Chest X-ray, AP view. Patient: 49 years old, sex M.
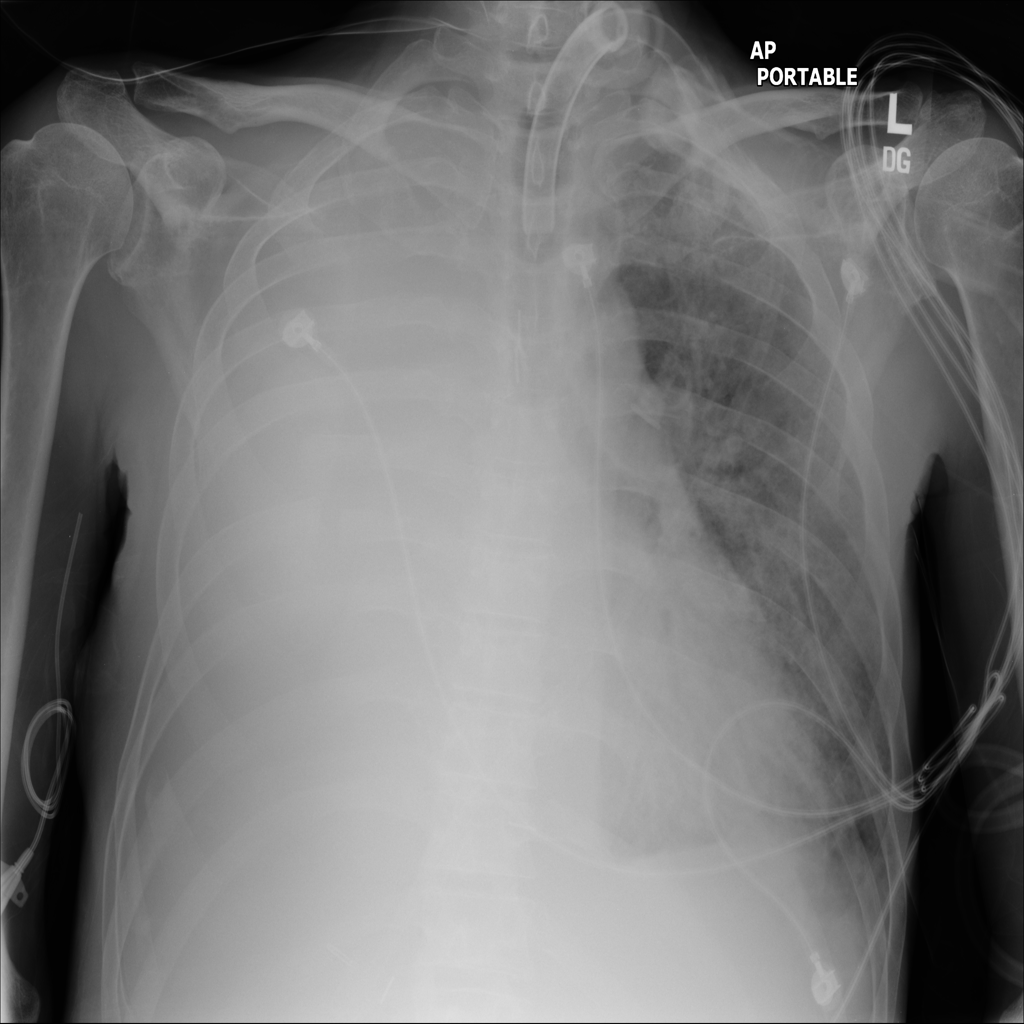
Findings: Infiltration